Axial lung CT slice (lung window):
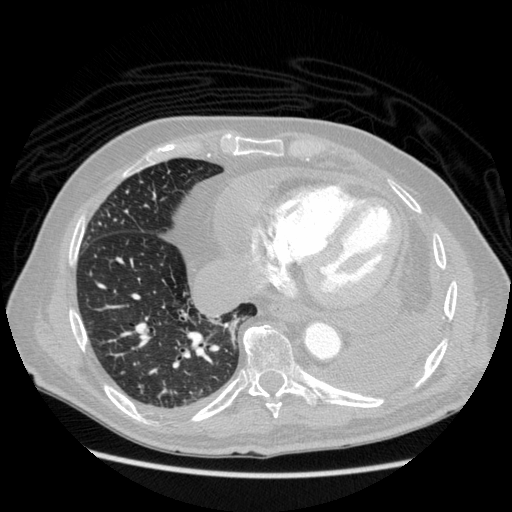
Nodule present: no